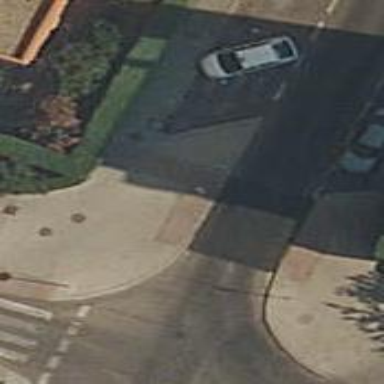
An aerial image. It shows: Marked crossing on the road.